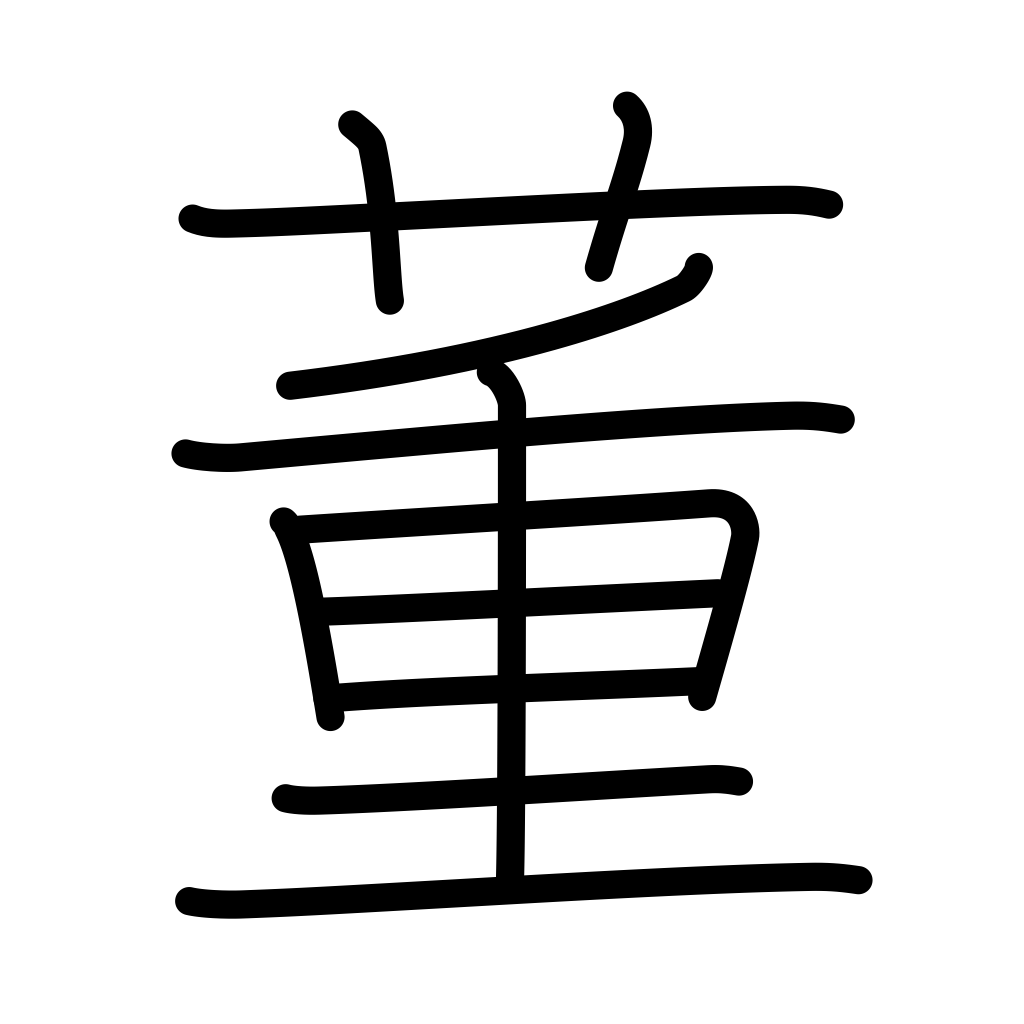
Meaning: correct